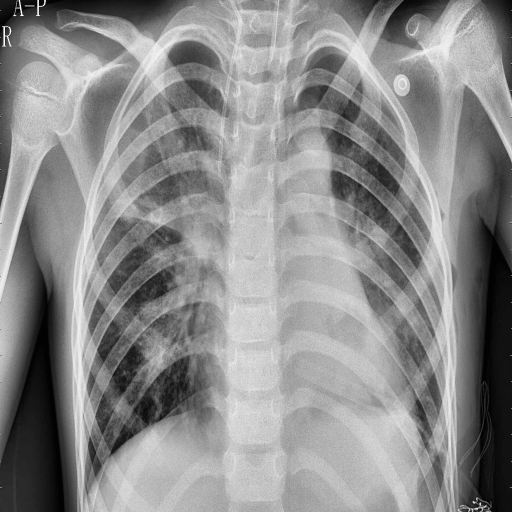
Finding: PNEUMONIA